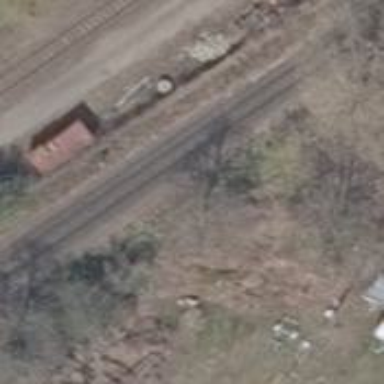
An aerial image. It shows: Railway milestone.